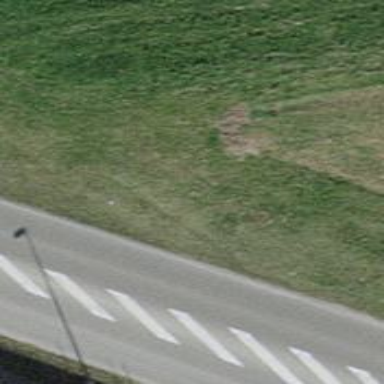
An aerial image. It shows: Road with traffic signals.